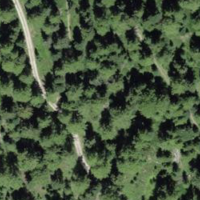
EUNIS habitat code: 43
Species observed at this site:
Calluna vulgaris
Sitta europaea